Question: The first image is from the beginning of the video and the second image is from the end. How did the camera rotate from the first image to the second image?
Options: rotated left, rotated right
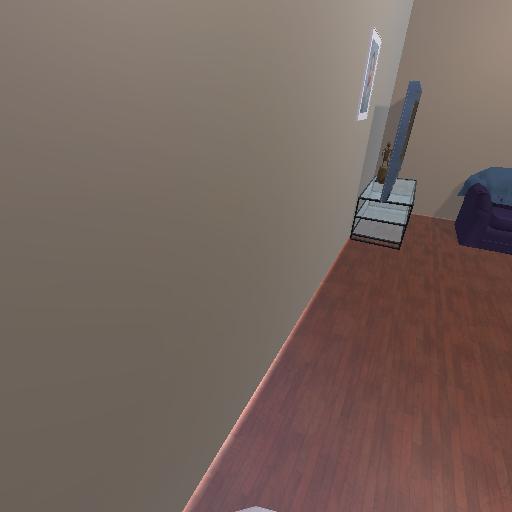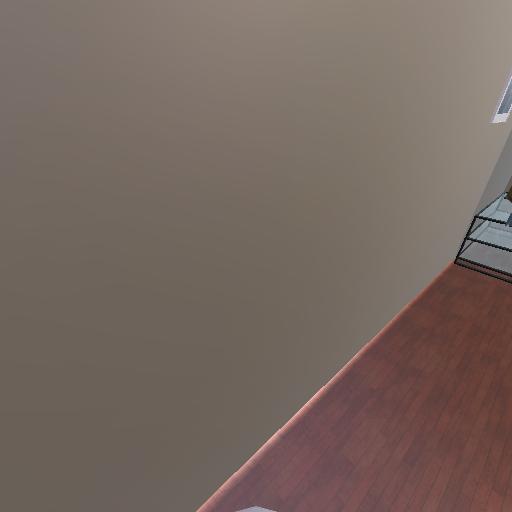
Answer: rotated left